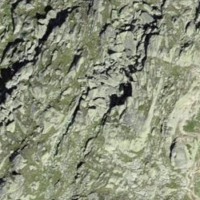
EUNIS habitat code: 26
Species observed at this site:
Oenanthe oenanthe
Vaccinium myrtillus
Geum montanum